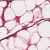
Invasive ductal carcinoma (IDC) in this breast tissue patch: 0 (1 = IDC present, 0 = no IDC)